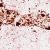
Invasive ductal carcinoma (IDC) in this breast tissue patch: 0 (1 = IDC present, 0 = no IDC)